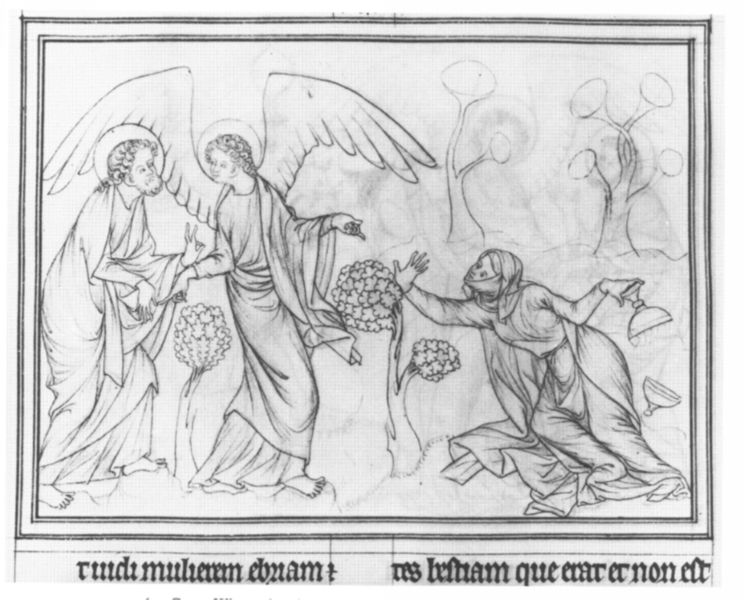
Titel: Douce Apokalypse (Apokalypse in französischer und lateinischer Prosa mit französischen und lateinischen Glossen)
Institution: Oxford, Bodleian Library
Schlagwörter: baum, blätter, flügel, mann, weiß, bäume, frau, schwarz, skizze, zeichnung, tuch, falten, rahmen, stamm, büsche, gewand, kelch, wald, engel, schrift, inschrift, becher, kontur, druckgrafik, schwarz weiß, bleistift, bleistiftzeichnung, heiligenschein, nimbus, jesus, heiliger, heilige, maria, bau, bitte, miniatur, kelche, christentum, josef, latein, buchmalerei, gnade, sprache, stürzend, latain, jsus, schweiß, bite